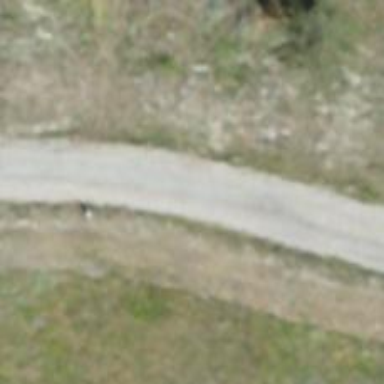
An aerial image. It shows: Unpaved track with grade2 tracktype.